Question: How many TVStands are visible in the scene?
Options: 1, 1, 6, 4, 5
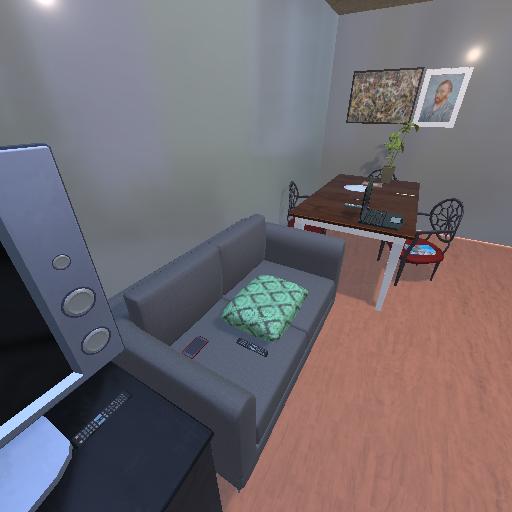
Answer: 1